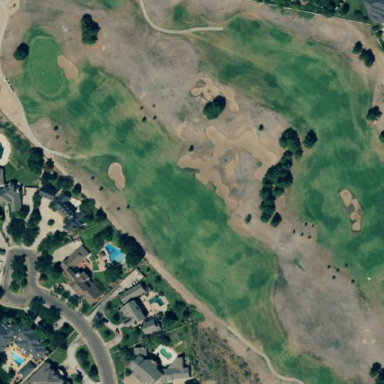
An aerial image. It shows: Well-maintained grassy area designated as golf fairway.